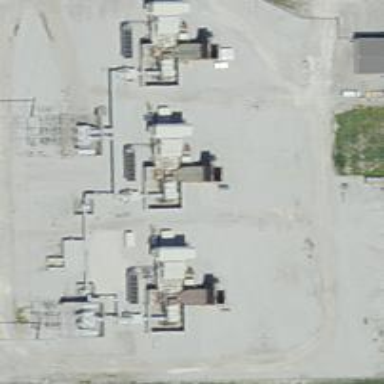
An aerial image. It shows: Gas turbine generator powered by gas.